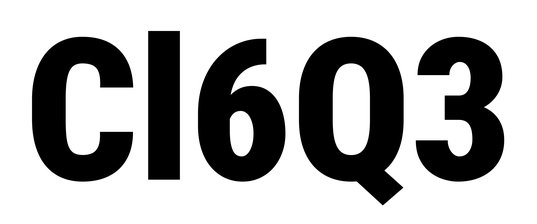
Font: Roboto_Condensed_Black